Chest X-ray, AP view. Patient: 34 years old, sex F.
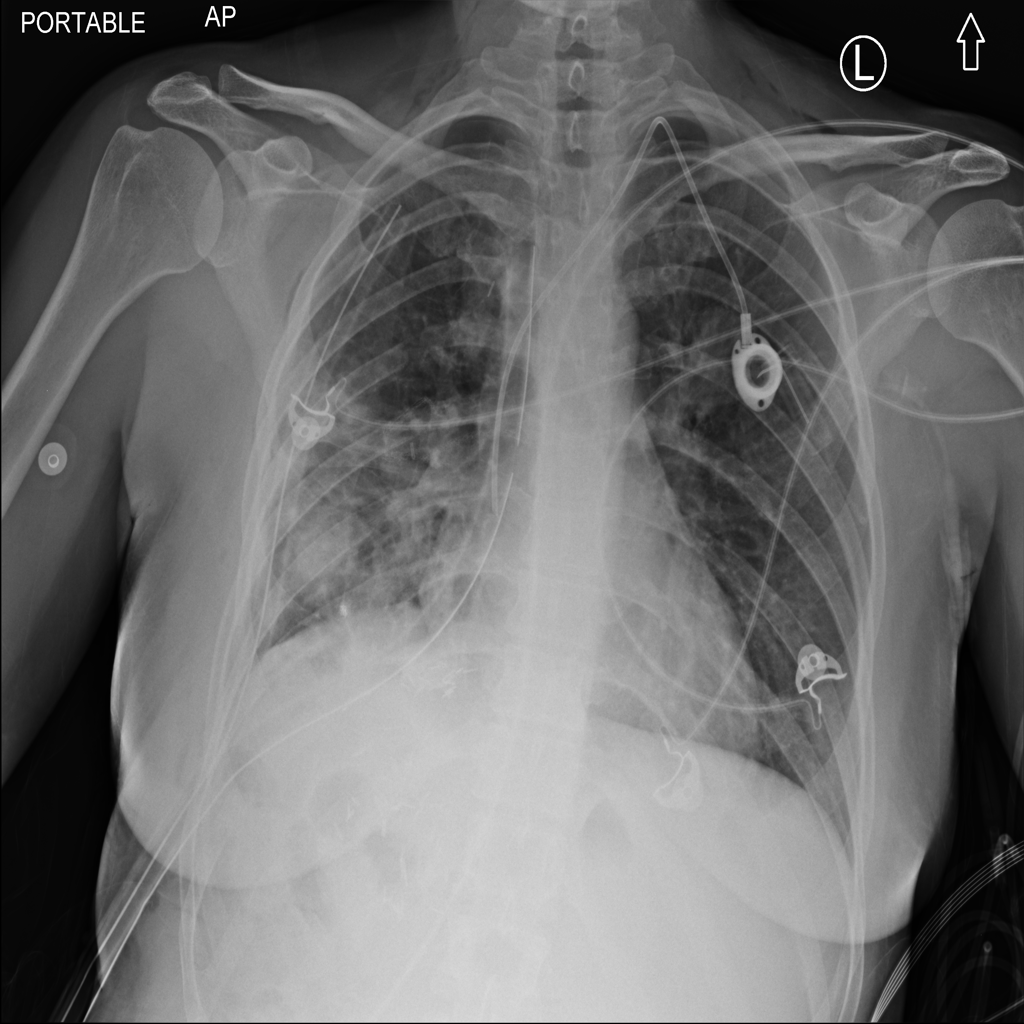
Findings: Pneumothorax